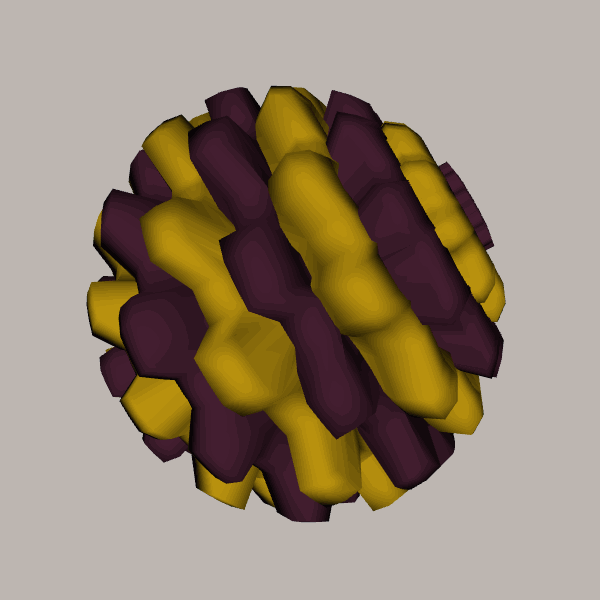
Background: light